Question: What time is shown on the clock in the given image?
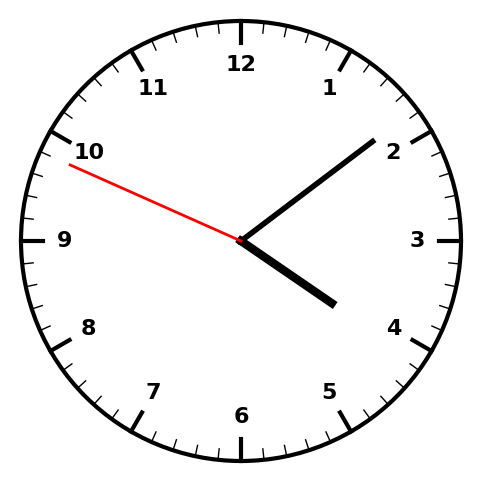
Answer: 04:08:49